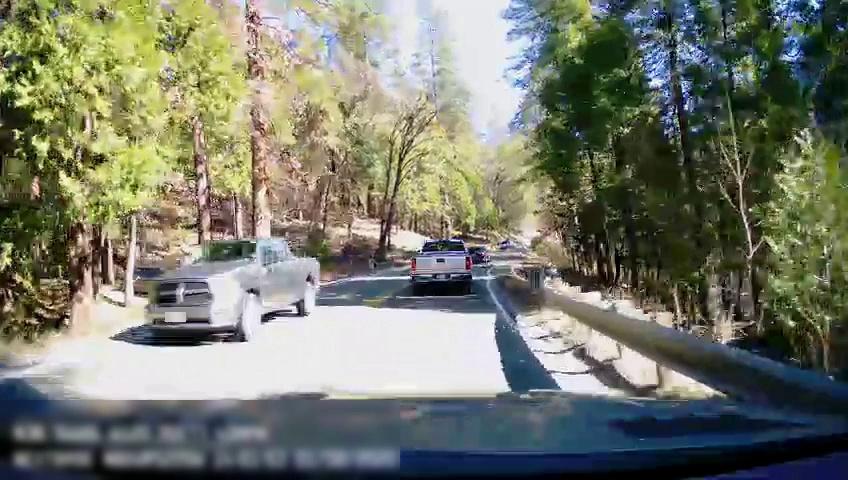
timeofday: Day
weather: Sunny
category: Drivable Space
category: Drivable Space
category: Vehicles | Truck
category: Vehicles | Car
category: Vehicles | Truck
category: Lanes | Opposite Lane
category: Lanes | Current Lane
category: Lanes | Opposite Lane
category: Lanes | Current Lane